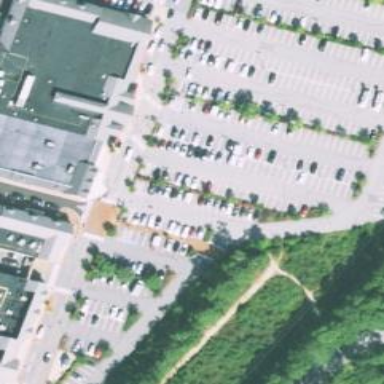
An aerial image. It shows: Parking space is available.